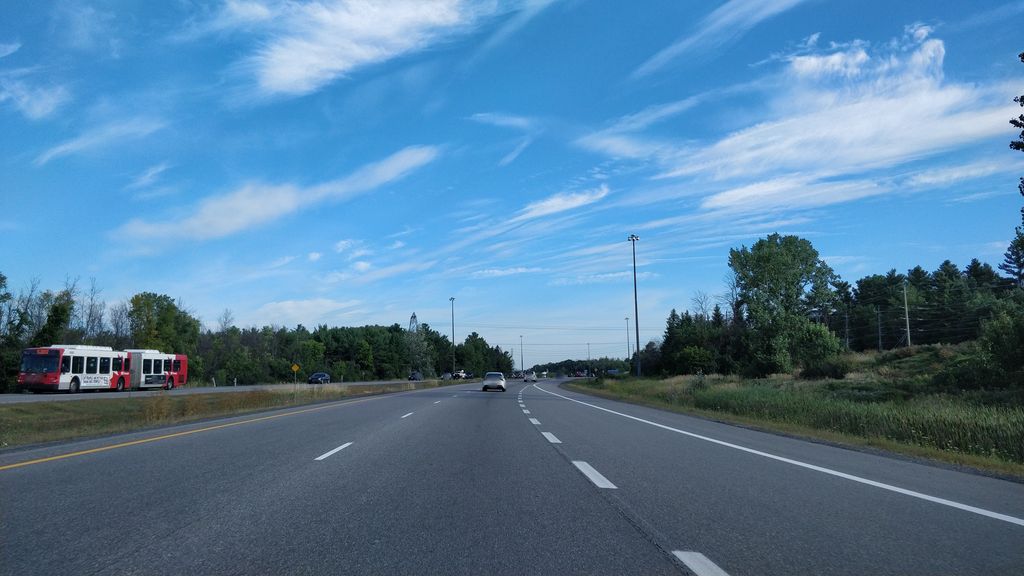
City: ottawa-gatineau